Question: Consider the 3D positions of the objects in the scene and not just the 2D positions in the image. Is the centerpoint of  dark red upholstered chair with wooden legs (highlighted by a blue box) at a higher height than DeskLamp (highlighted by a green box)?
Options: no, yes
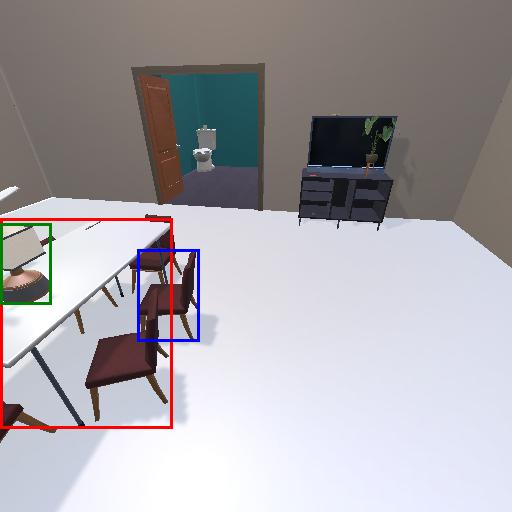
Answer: no